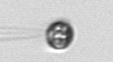
Label: flagellate